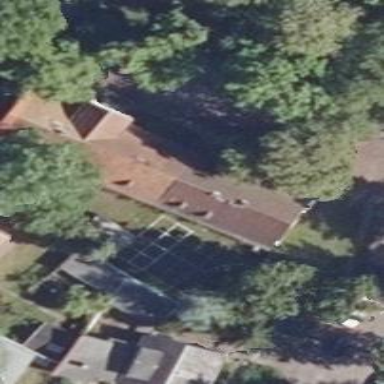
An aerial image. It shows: Building with gabled roof.